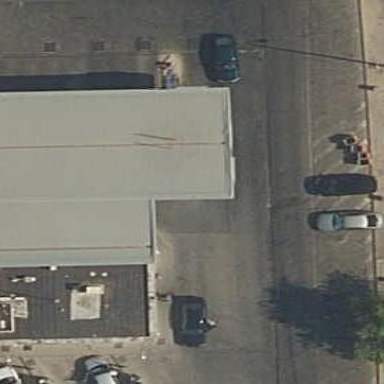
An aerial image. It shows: Fuel station building.